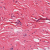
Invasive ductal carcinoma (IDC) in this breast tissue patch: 0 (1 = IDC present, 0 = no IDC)